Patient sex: M
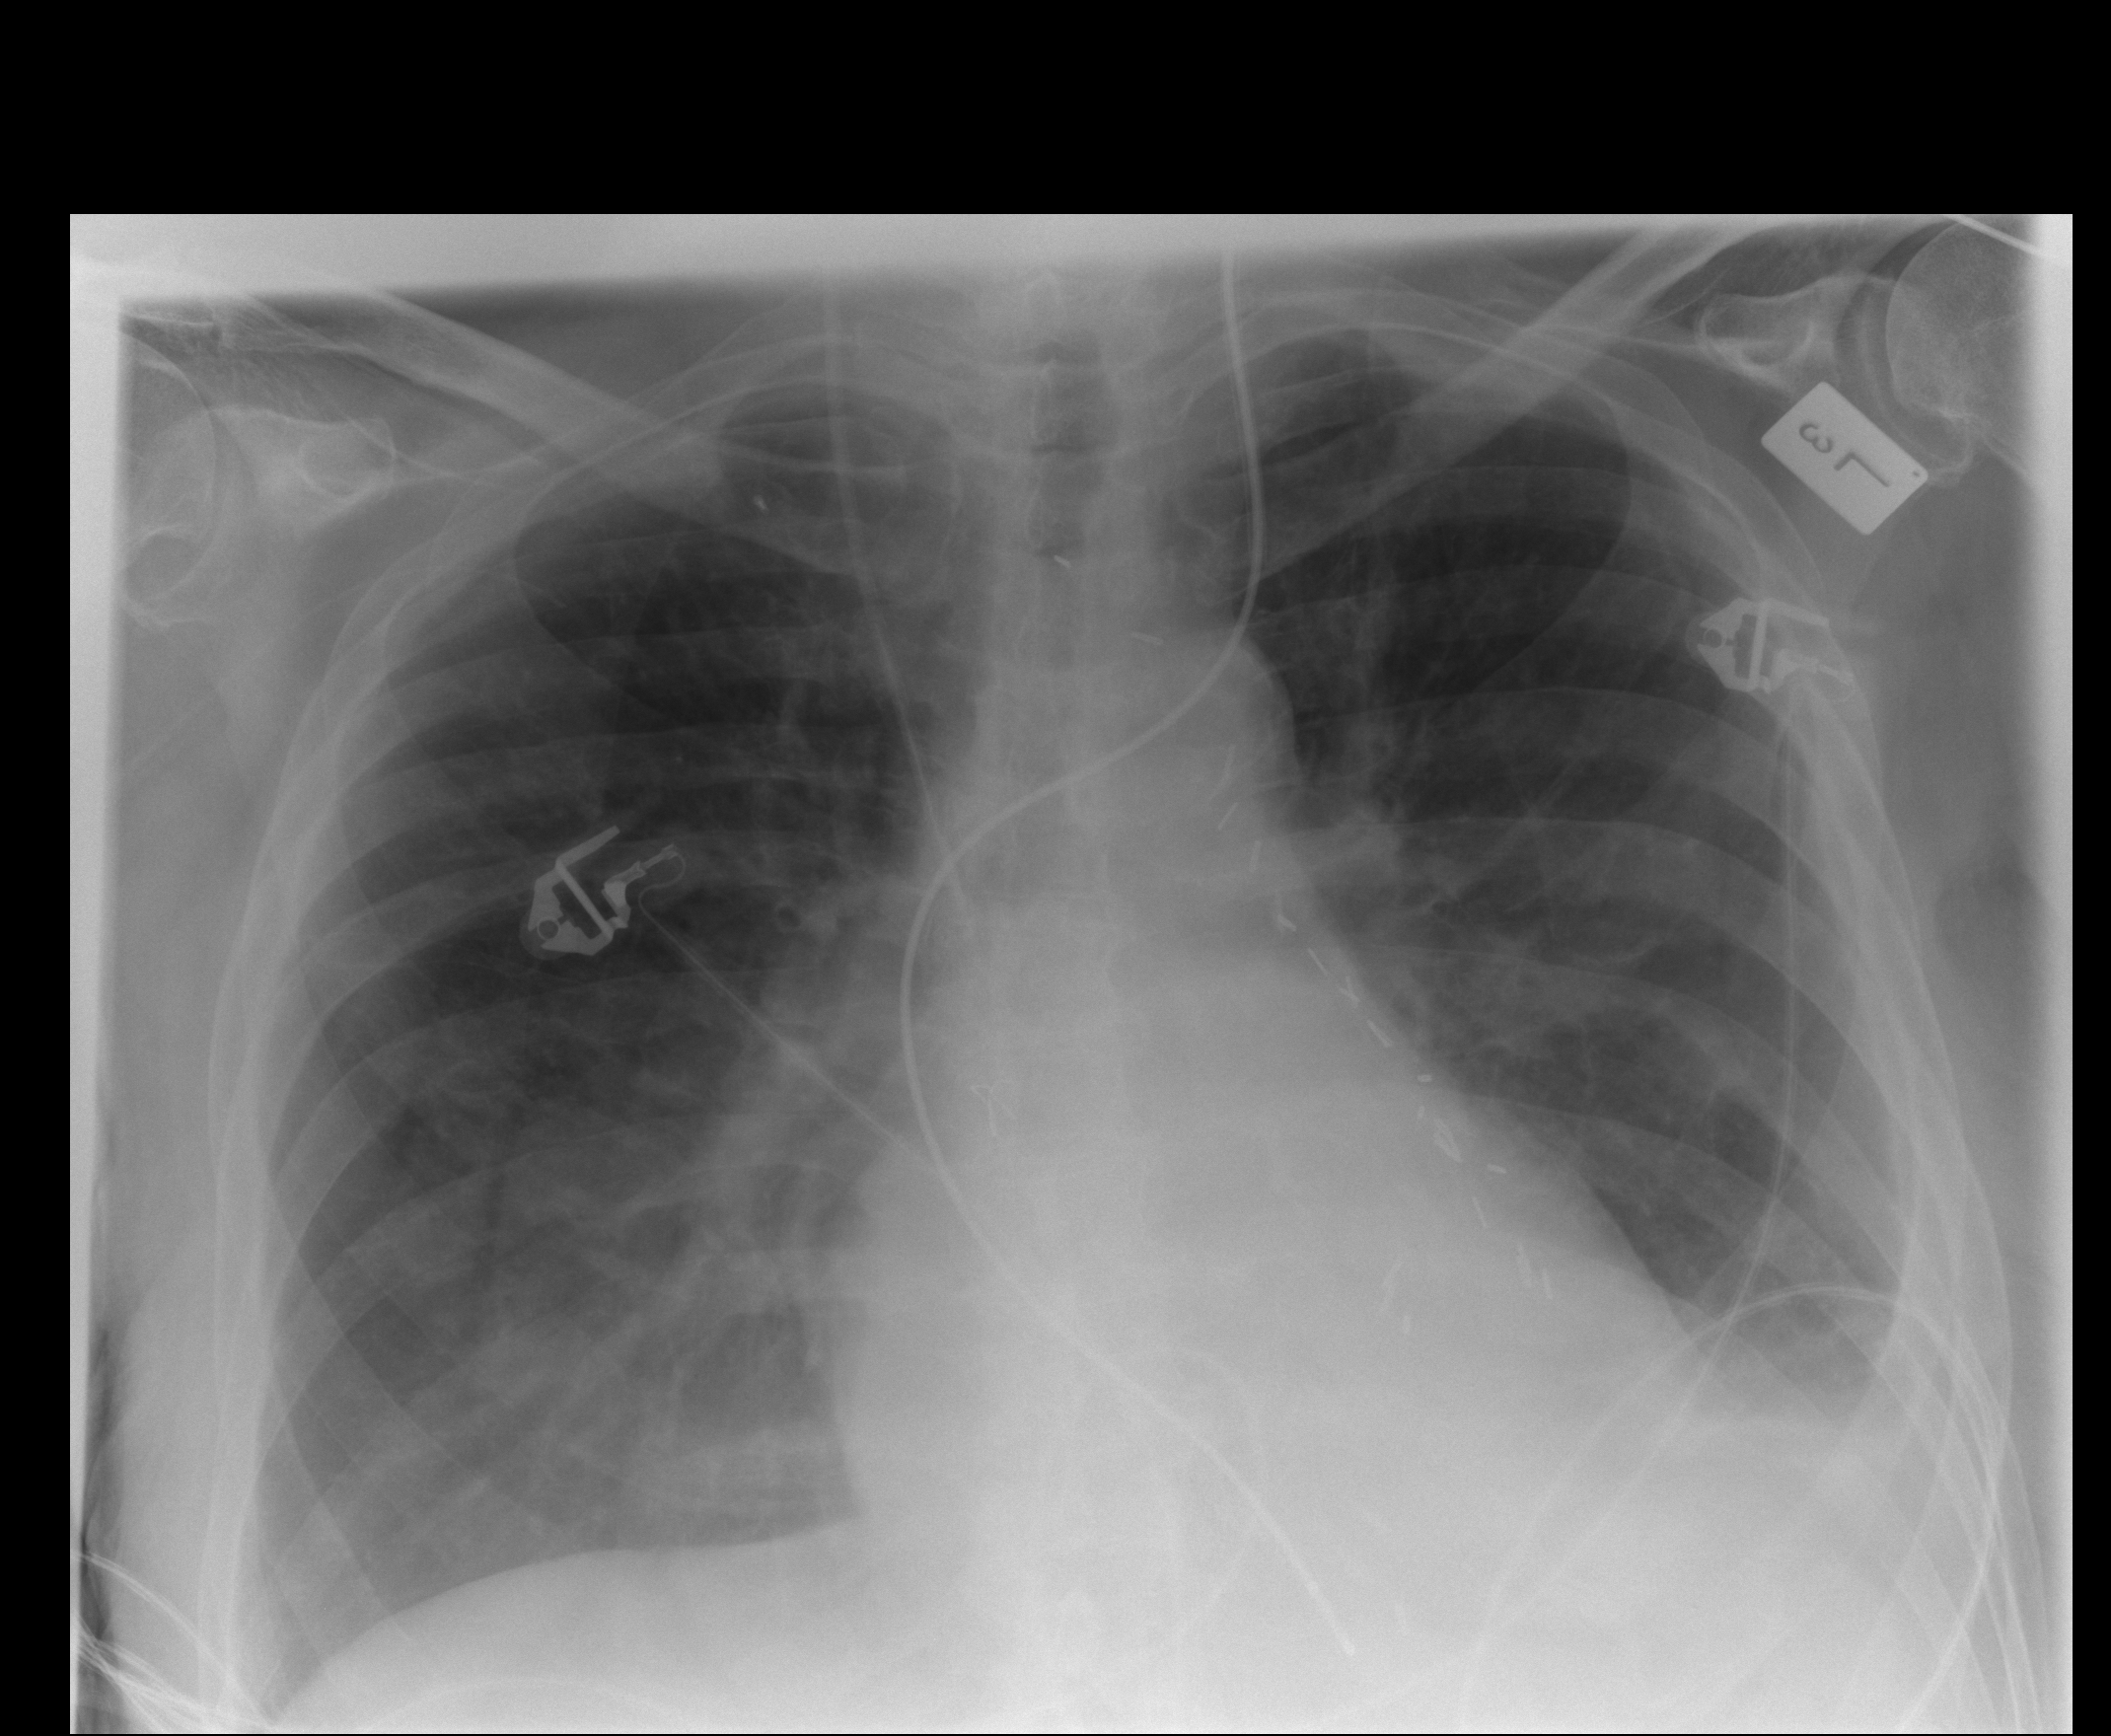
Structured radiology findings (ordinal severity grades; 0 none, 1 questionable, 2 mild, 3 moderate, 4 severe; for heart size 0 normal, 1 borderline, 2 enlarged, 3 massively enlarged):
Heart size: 0
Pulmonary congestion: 2
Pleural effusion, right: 2
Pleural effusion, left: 2
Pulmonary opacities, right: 0
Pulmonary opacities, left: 0
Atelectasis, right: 2
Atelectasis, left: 2